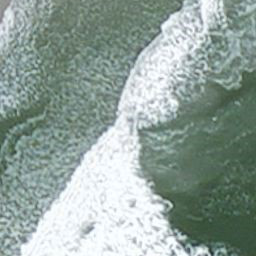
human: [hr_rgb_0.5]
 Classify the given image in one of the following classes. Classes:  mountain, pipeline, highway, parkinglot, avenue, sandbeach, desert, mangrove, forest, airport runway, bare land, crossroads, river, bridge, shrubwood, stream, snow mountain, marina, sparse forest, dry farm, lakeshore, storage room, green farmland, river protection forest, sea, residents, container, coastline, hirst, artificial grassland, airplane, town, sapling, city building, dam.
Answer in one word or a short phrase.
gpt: coastline